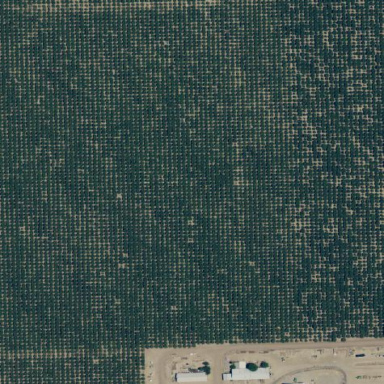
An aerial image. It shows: Orchard filled with persimmon trees.